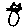
Label: cat